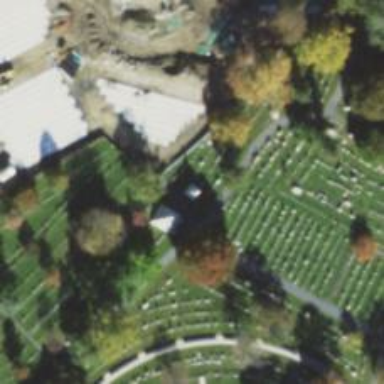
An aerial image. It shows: Historic tomb in the cemetery.